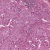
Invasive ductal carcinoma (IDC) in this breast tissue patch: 1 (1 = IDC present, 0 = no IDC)